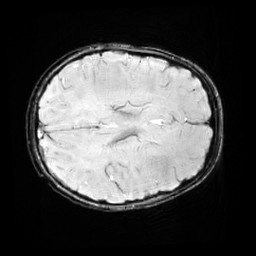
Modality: SWI
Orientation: axial
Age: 11
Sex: female
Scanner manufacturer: siemens
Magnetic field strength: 3 T
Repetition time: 0.027 s
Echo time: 0.02 s